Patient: sex M, age 50
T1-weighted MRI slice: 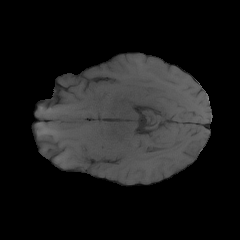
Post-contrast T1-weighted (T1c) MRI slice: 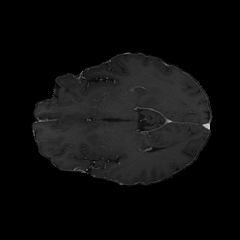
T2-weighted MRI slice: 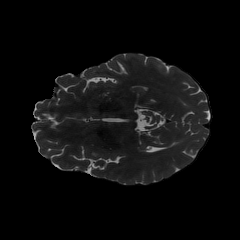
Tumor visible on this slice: no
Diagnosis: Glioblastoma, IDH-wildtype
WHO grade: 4